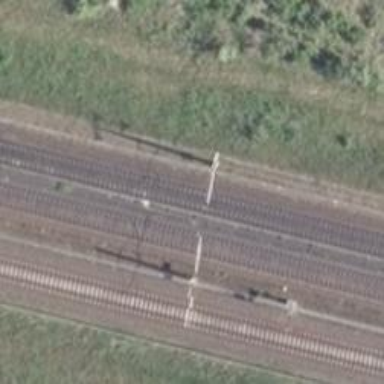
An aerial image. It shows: Milestone along the railway with catenary mast.